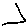
Label: triangle